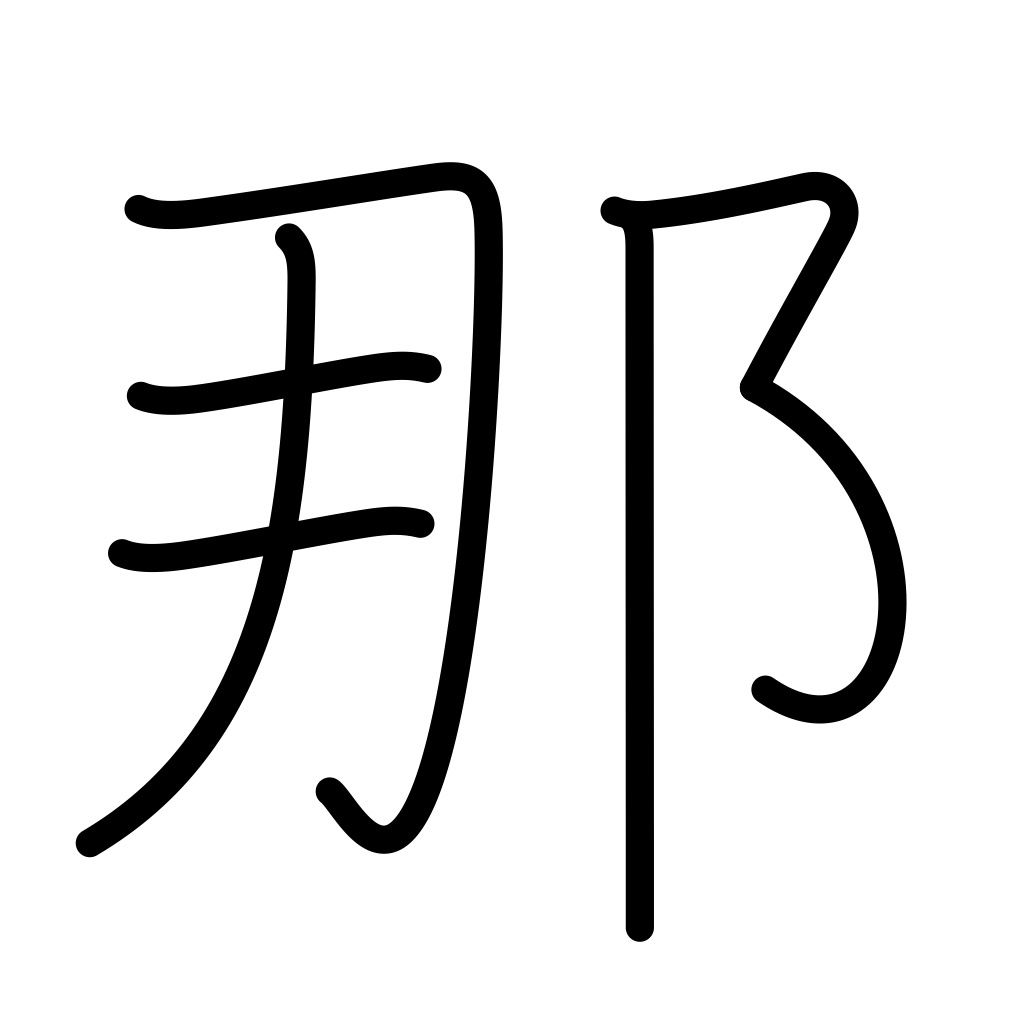
Meaning: what?